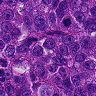
Metastatic tissue present: yes